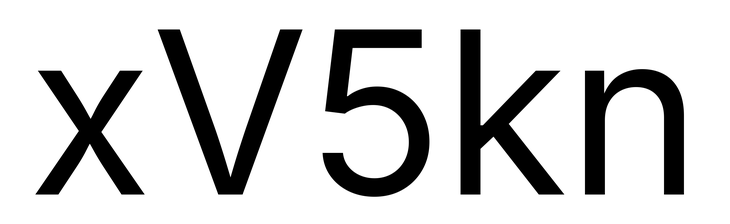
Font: Inter_Regular